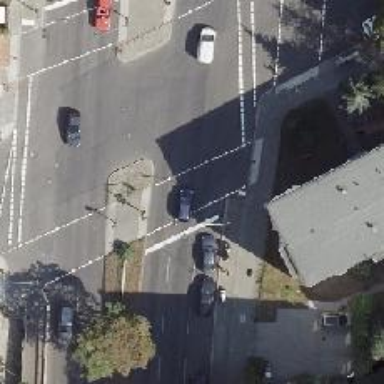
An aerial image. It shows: Crossing with traffic signals.